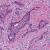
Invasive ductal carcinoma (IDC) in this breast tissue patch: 1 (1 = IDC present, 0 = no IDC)